Question: All of my view controllers suddenly had this bug. Nothing shows up in interface builder, but it works fine when I run it. This makes it so I can't edit my views in interface builder. Whats going on here? Xcode 6.1 GM ios 8.1 B1. Swift.
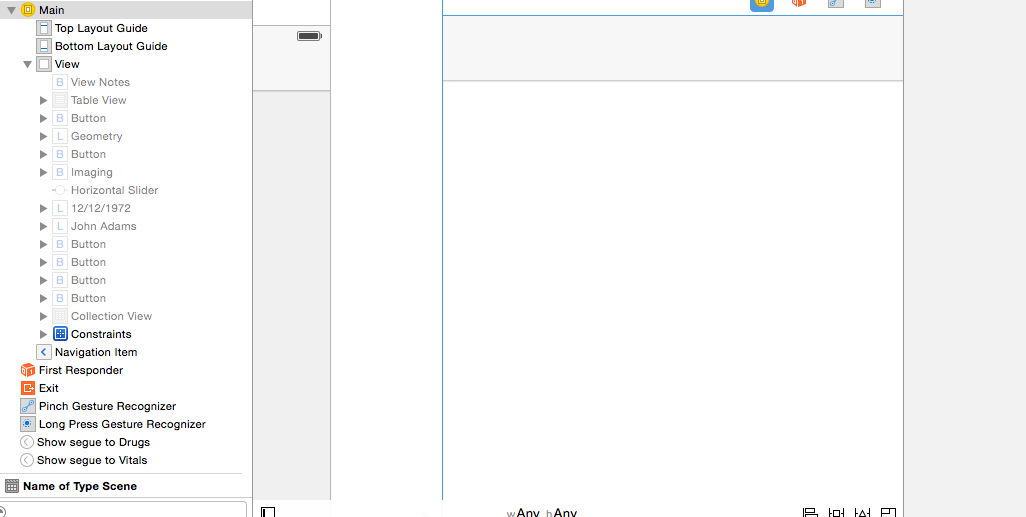
Answer: I assume you made your design in a size class other than wAny / hAny. Switch back to the size class you used for design and your controls will reappear.